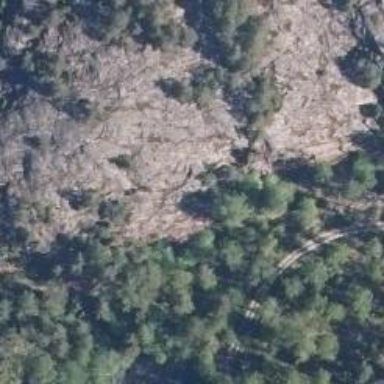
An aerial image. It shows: Cliff in nature.